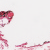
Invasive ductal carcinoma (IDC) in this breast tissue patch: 0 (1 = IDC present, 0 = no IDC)